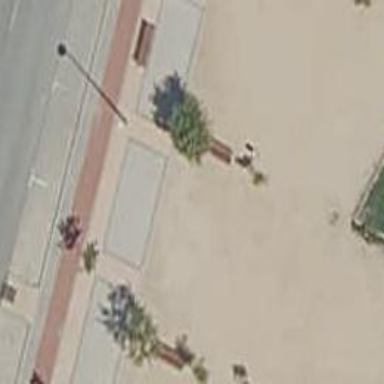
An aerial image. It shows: Bench for seating.